Interaction volume radius: 5 \u00c5
Interaction volume height: 10 \u00c5
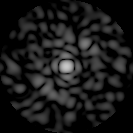
Disorder parameter: 0.853